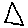
Label: triangle